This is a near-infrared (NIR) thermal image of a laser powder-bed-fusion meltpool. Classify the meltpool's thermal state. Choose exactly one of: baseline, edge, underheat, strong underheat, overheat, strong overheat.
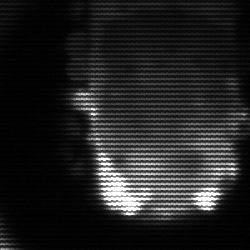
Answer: baseline